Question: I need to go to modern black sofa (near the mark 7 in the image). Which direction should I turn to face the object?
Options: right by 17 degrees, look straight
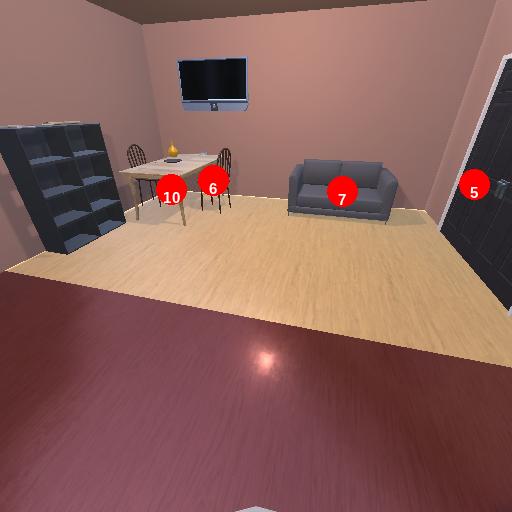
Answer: right by 17 degrees